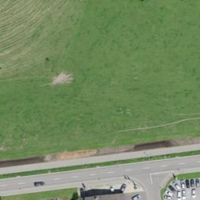
EUNIS habitat code: 52
Species observed at this site:
Cirsium arvense